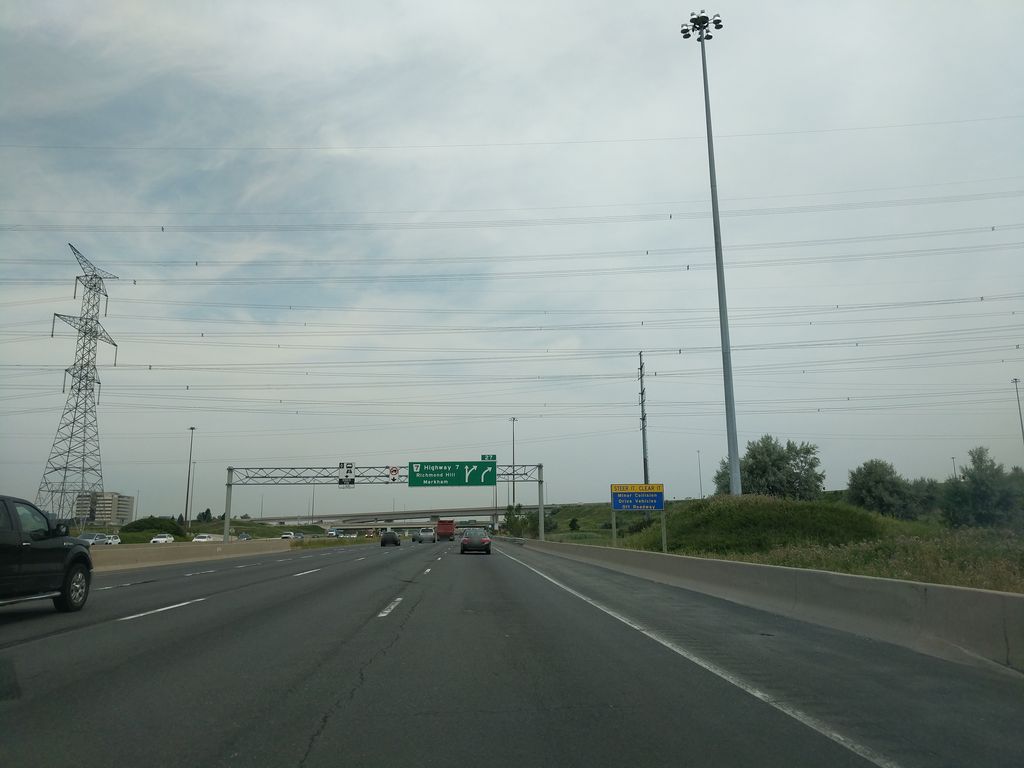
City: toronto